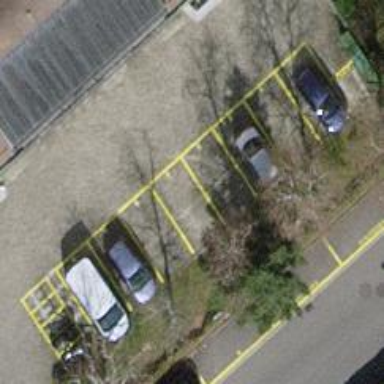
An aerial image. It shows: Street-side parking area.